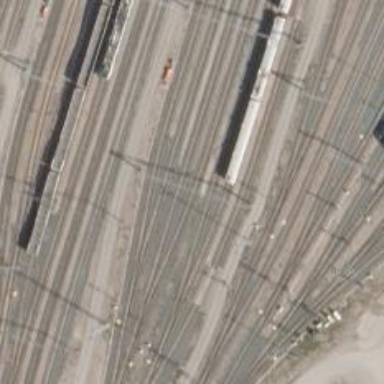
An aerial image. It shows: Railway signal.